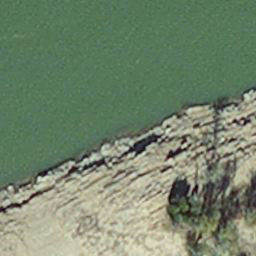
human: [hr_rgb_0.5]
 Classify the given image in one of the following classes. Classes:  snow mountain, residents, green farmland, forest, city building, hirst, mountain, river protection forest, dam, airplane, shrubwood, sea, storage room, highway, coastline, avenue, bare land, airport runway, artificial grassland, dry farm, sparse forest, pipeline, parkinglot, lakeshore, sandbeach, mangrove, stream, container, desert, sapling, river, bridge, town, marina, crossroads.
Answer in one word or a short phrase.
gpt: hirst